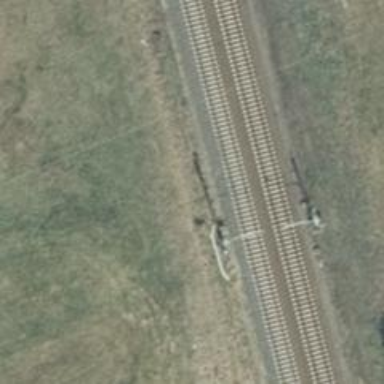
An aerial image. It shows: Milestone along the railway track with catenary mast.